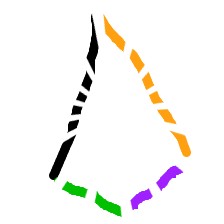
Shape: kite